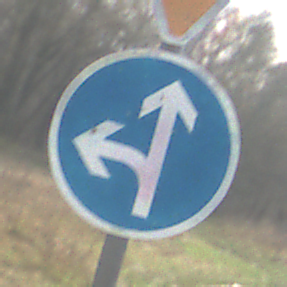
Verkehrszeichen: VorgeschriebeneFahrtrichtungGeradeausOderLinks
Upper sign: VorfahrtGewaehren
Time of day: MorningAfternoon
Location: Outdoor (Nature)
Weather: PartlyCloudy
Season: NotSpecified
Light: Natural